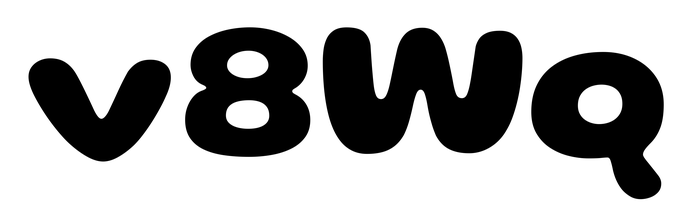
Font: Gluten_Bold